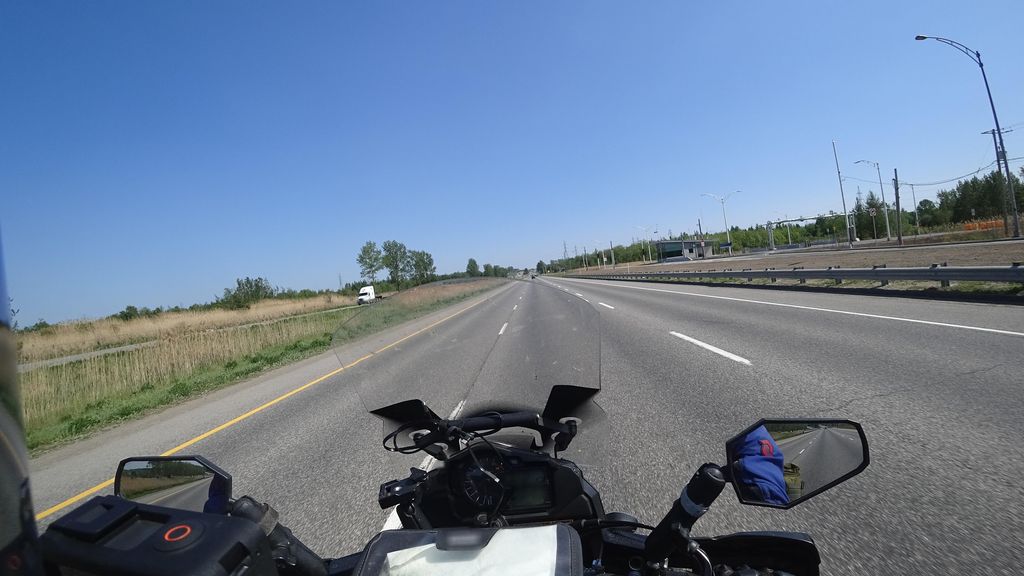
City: quebec_city